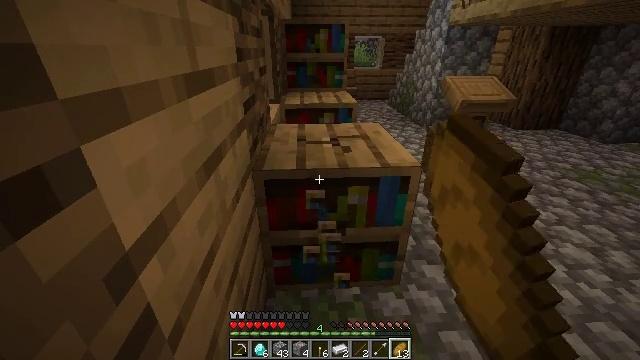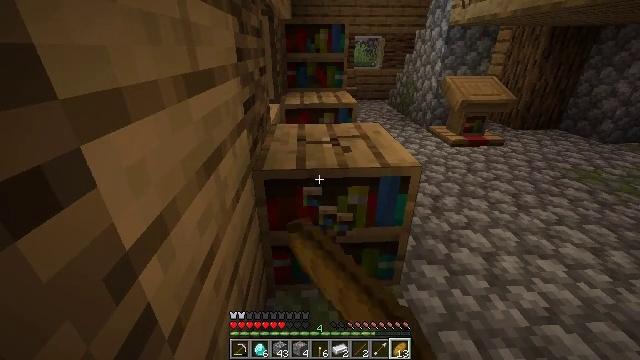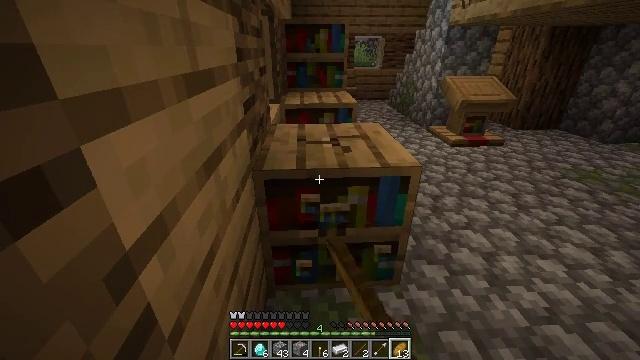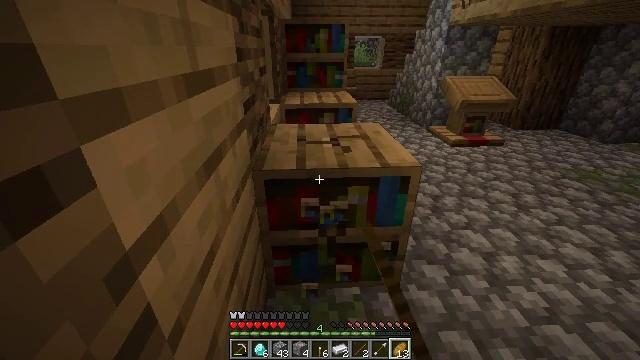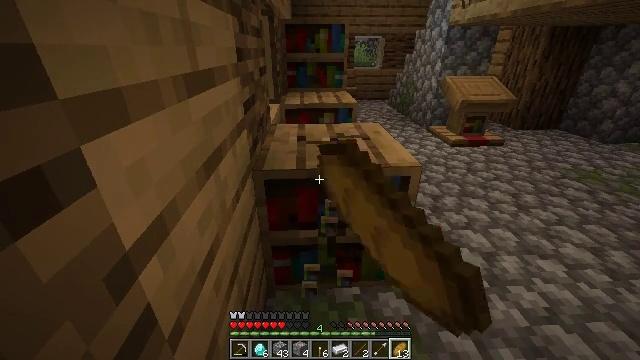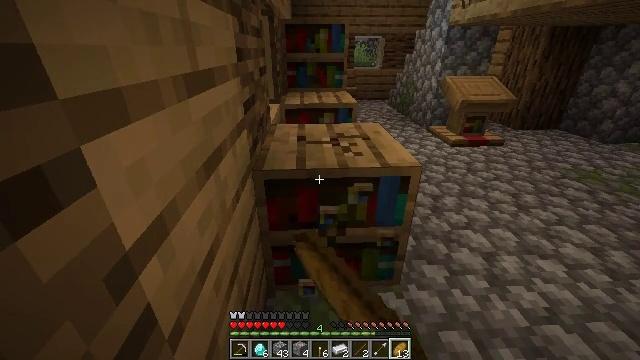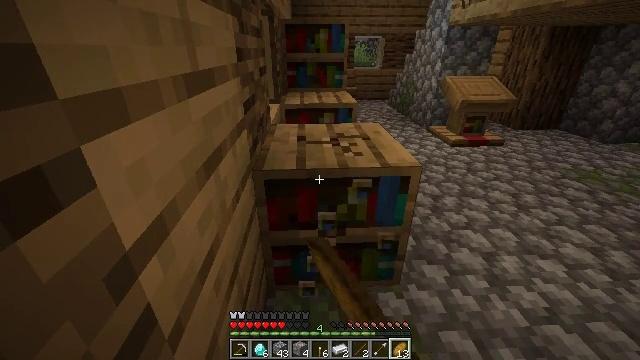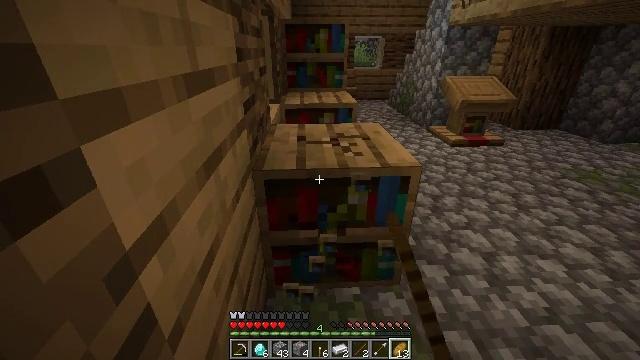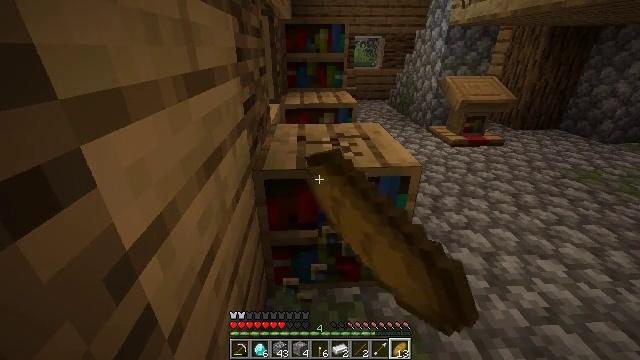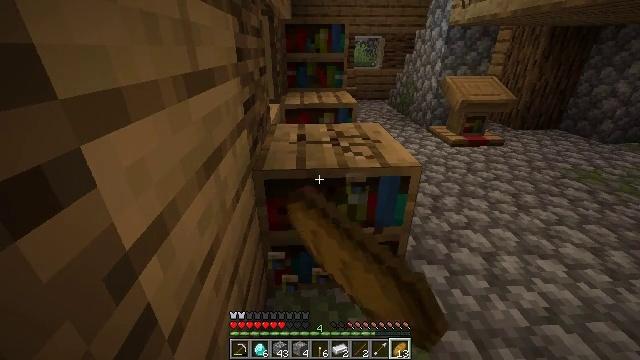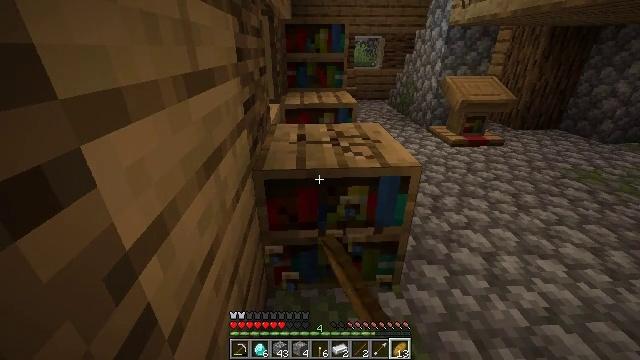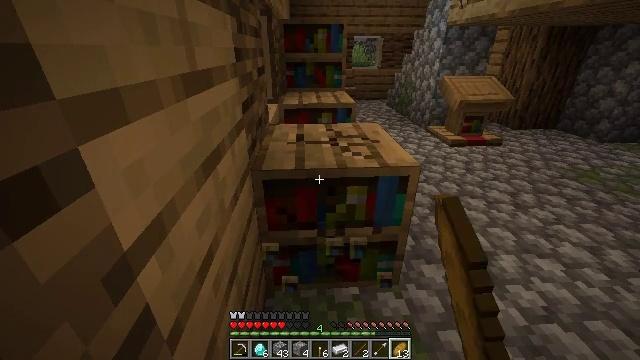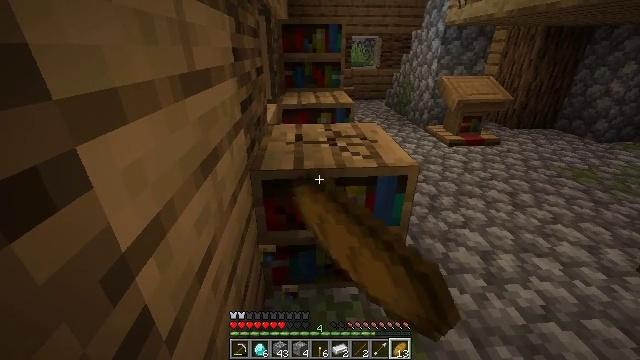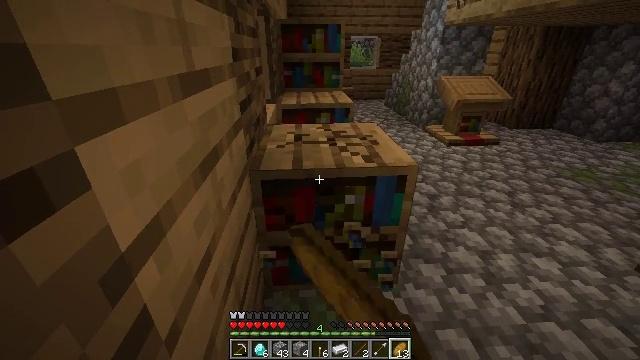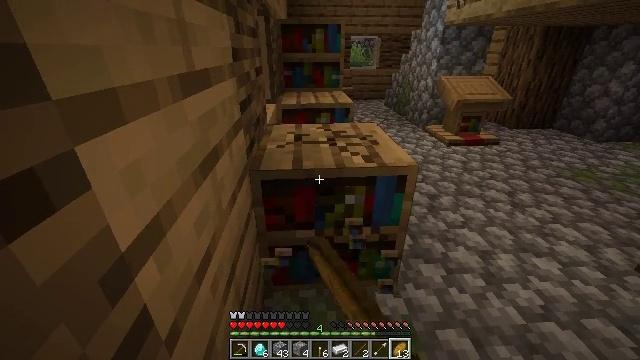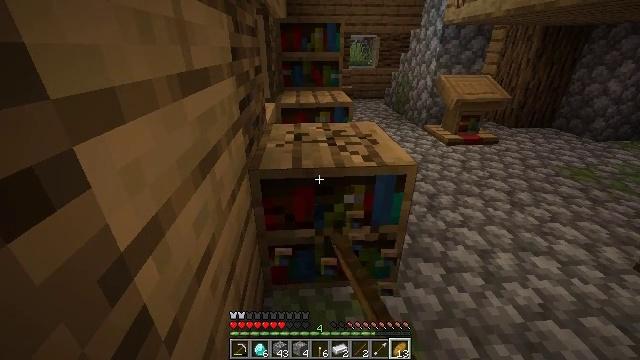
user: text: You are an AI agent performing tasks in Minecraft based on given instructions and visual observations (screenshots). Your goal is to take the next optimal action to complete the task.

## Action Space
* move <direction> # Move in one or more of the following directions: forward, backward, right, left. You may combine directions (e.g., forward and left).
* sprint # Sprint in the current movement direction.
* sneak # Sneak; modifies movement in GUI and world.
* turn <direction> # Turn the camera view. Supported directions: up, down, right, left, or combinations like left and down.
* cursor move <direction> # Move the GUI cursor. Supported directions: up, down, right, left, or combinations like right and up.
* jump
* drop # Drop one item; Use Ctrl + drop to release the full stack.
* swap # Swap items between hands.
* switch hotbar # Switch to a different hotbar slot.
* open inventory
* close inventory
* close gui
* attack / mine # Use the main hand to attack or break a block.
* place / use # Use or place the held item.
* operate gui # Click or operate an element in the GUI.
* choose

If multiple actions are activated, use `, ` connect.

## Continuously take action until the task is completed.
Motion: motion action
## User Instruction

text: Reclaim bookshelf materials.
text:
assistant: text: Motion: attack / mine
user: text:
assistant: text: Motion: attack / mine
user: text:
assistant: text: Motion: attack / mine
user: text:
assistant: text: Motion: attack / mine
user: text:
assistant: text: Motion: attack / mine
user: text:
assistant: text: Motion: attack / mine
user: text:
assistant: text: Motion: attack / mine
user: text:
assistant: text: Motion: attack / mine
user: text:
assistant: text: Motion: attack / mine
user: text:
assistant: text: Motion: attack / mine
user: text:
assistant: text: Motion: attack / mine
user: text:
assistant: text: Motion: attack / mine
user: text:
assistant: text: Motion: attack / mine
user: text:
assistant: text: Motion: attack / mine
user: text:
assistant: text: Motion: attack / mine
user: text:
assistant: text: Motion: attack / mine
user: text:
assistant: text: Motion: attack / mine
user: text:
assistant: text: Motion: attack / mine
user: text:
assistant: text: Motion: attack / mine
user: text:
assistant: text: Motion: attack / mine
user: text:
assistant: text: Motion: attack / mine
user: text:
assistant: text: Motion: attack / mine
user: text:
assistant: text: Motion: attack / mine
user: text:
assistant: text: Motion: attack / mine
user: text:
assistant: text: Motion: attack / mine
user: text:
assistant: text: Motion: attack / mine
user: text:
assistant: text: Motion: attack / mine
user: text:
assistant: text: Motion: attack / mine
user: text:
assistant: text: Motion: attack / mine
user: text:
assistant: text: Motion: attack / mine